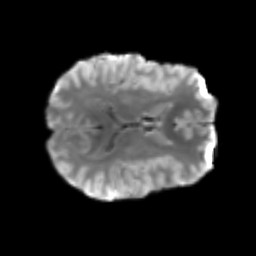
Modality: T2w
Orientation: axial
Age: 25
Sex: male
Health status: healthy
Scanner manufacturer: siemens
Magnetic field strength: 3 T
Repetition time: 3.6 s
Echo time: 0.092 s